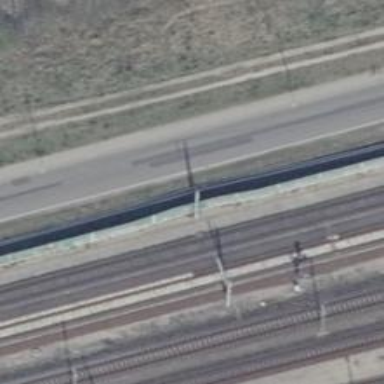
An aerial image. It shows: Railway milestone with catenary mast.